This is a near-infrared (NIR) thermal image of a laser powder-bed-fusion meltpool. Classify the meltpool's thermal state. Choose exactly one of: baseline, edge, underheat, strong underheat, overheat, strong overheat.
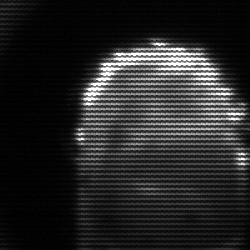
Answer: baseline